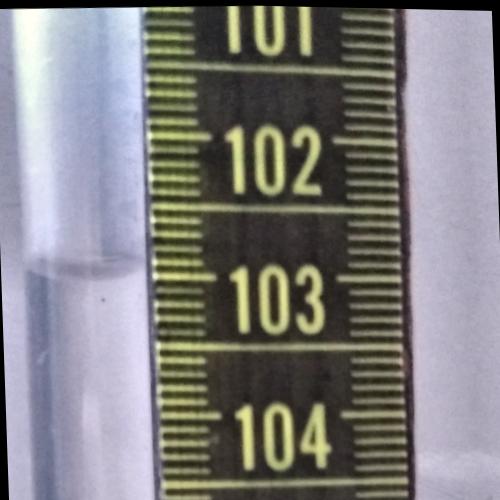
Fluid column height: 103.0 cm